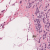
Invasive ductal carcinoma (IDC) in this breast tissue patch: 1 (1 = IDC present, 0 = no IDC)